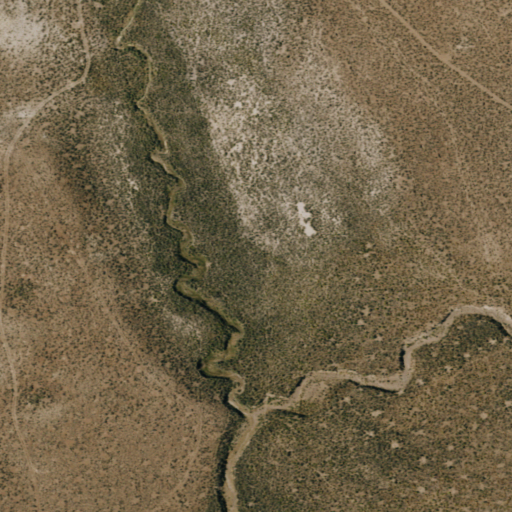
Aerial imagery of valley in Nevada named Shoestring Valley containing only shrub